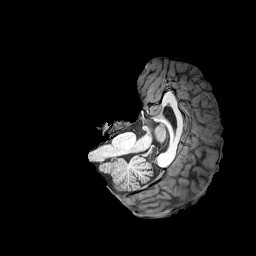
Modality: T1w
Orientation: axial
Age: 16
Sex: female
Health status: healthy